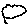
Label: cloud